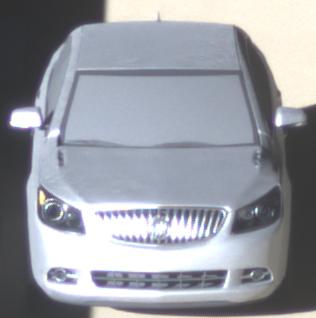
Make: Buick
Model: LaCrosse
Detailed model: Gen. 2
Model produced from: 2009
Model produced until: 2016
Doors: 4
Color: white
Road condition: dry road
Daytime: morning or afternoon
Contrast: high contrast